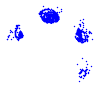
Particle: pion